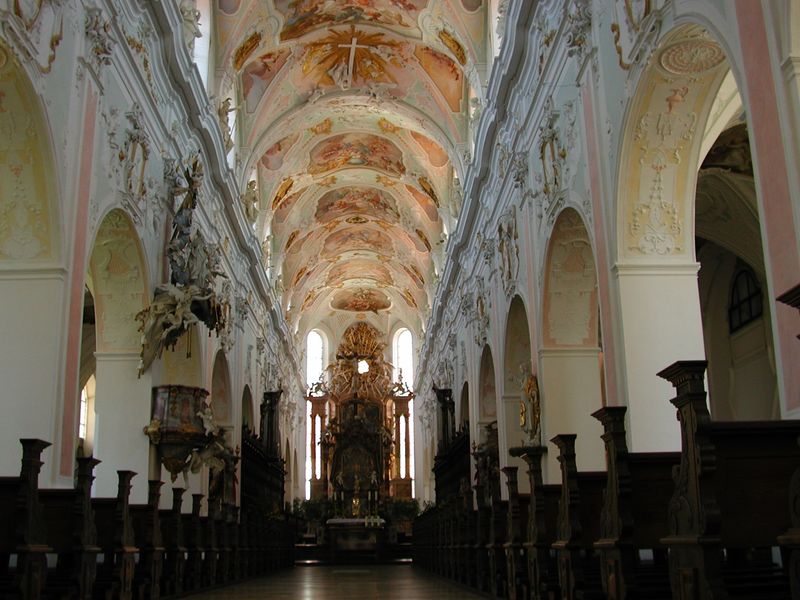
Titel: Ochsenhausen, St. Georg
Standort: Ochsenhausen, St. Georg (EU - D - BW)
Schlagwörter: weiß, braun, fenster, holz, pfeiler, säulen, rot, ornament, architektur, barock, innenraum, kirche, gold, decke, engel, relief, schiff, bogen, gestühl, kerzen, stuck, stufen, foto, bögen, deckel, gewölbe, kreuz, rippen, altar, bänke, hauptschiff, hochaltar, langhaus, fries, kirchenbank, gesims, mittelschiff, kanzel, obergaden, fresken, deckengemälde, basilika, groteske, deckenmalerei, kriche, schalldeckel, chorgestühl, deckenfresco, kirche innenraum langhaus barock